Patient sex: F
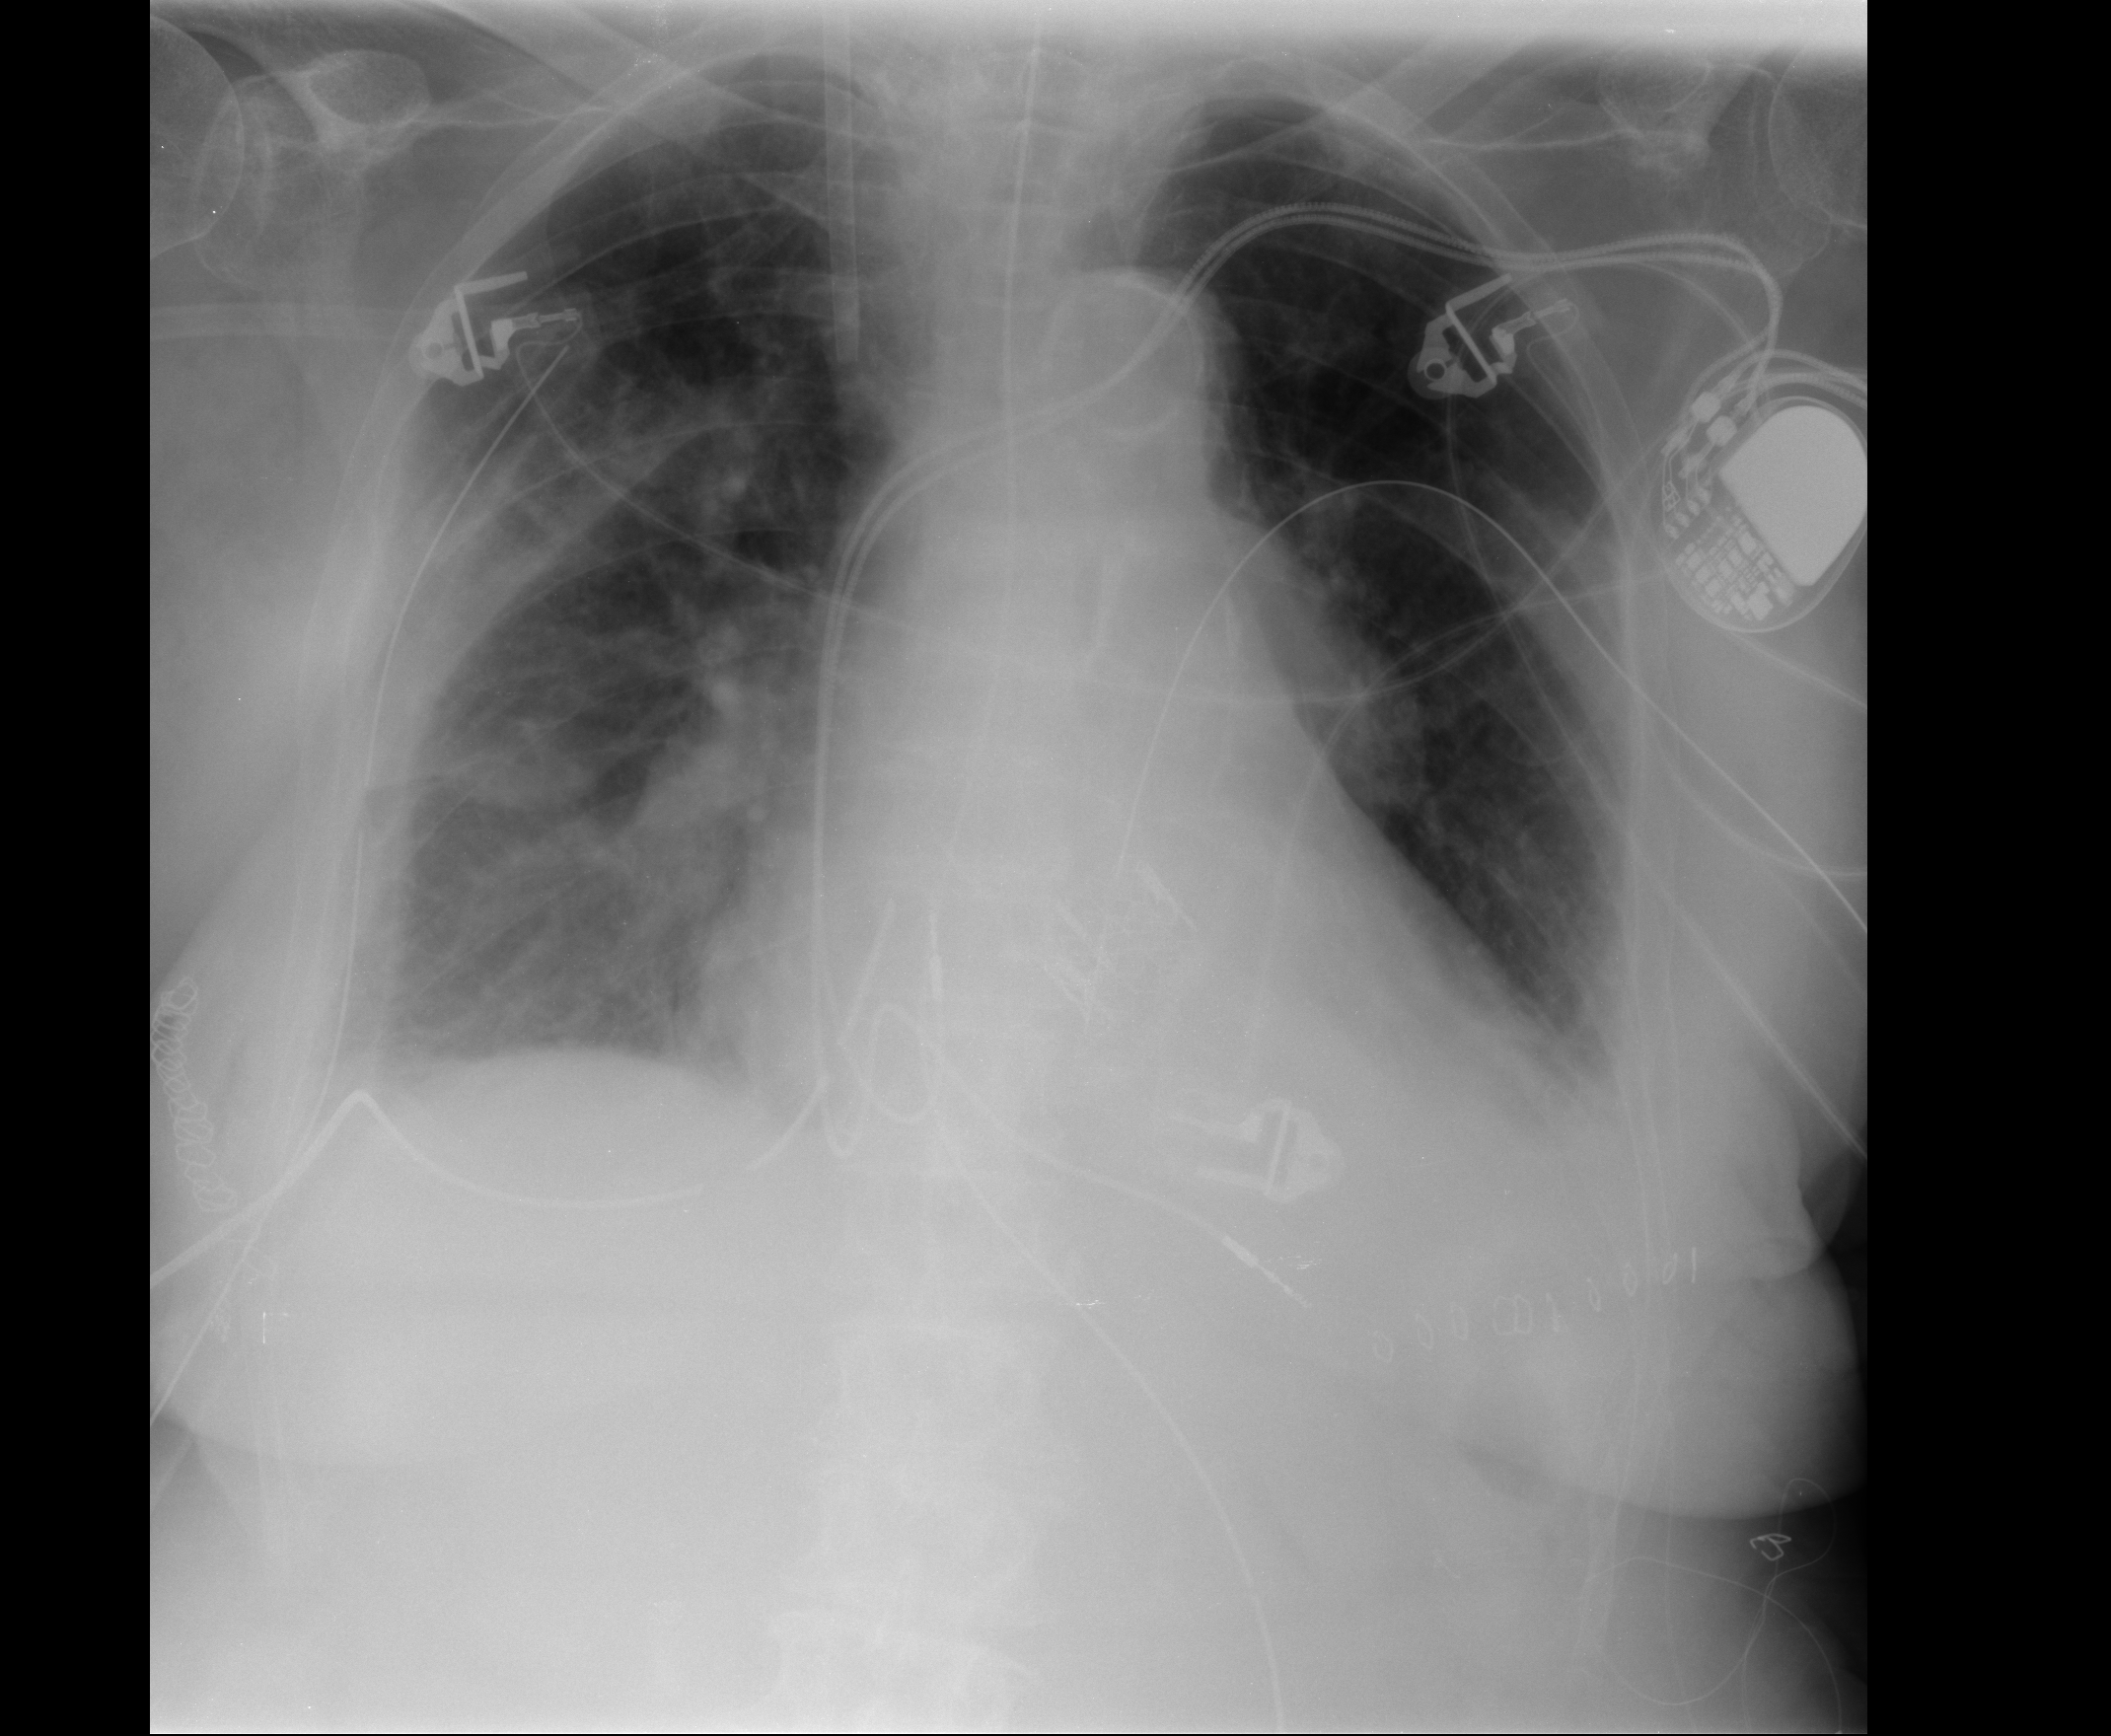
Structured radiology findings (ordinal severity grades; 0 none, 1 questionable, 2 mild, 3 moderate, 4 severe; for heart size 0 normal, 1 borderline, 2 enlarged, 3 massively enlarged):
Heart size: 2
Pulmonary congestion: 2
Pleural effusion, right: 1
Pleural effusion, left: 2
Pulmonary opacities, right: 1
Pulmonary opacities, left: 0
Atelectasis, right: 2
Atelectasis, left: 2